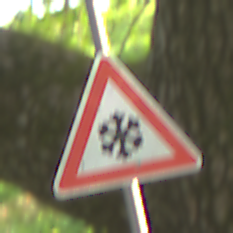
Verkehrszeichen: SchneeOderEisglaette
Umgebung: Outdoor, RoadRail
Tageszeit: MorningAfternoon
Wetter: Clear
Licht: Natural
Jahreszeit: NotSpecified
Kontrast: LowContrast